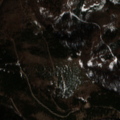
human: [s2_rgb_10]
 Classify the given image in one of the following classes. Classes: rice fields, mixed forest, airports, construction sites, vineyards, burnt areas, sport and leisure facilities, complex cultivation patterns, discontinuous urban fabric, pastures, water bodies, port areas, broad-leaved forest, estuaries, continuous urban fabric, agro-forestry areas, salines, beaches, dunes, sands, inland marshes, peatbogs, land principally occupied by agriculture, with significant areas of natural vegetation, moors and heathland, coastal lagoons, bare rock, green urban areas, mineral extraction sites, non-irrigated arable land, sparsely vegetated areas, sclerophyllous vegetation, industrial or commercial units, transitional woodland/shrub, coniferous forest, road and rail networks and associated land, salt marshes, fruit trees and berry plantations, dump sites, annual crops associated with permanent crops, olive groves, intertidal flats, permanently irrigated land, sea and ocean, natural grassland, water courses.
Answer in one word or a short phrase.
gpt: broad-leaved forest, coniferous forest, mixed forest